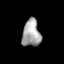
Tissue: lung
Cell type: Epithelial cells
Senescence score: 0.2019
Nuclear area (px): 484
Mean DAPI intensity: 164.12